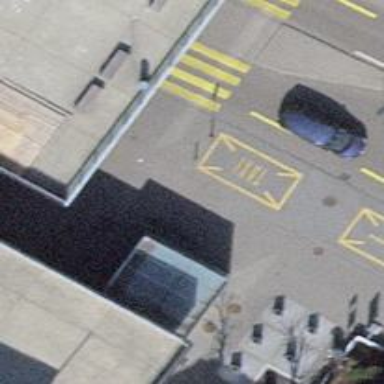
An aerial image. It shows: Taxi stand.